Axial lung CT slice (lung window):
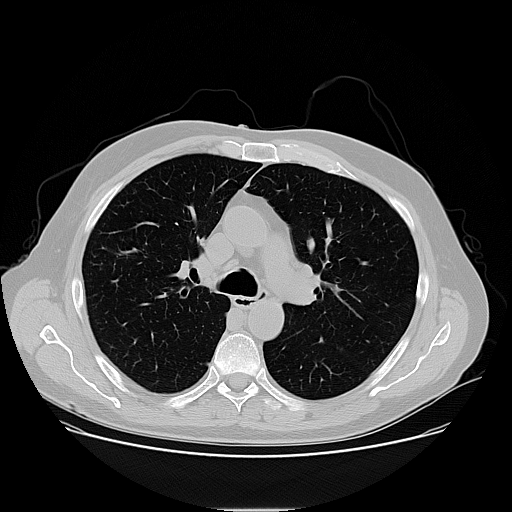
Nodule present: no